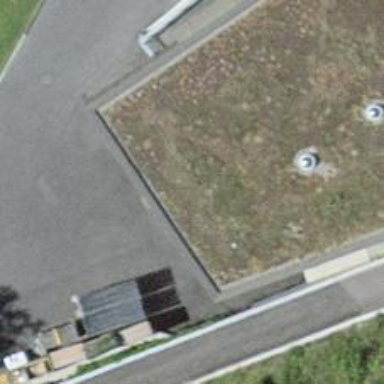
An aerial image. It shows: Bicycle parking facility.